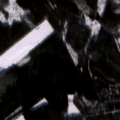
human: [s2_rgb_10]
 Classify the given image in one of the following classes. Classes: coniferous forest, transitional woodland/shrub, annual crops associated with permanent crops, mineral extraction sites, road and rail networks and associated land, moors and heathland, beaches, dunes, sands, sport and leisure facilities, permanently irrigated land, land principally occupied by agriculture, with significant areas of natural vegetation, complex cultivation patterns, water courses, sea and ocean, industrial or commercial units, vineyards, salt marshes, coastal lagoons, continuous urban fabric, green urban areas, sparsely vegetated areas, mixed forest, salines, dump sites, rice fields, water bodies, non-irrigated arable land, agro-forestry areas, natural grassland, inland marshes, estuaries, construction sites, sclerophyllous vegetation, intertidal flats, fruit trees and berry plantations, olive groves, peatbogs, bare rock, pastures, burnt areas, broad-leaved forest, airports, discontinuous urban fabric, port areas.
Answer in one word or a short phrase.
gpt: non-irrigated arable land, coniferous forest, mixed forest, transitional woodland/shrub